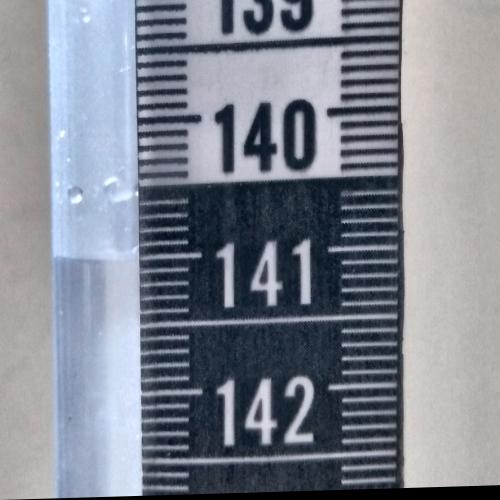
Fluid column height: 141.0 cm